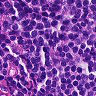
Metastatic tissue present: no